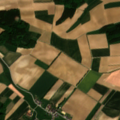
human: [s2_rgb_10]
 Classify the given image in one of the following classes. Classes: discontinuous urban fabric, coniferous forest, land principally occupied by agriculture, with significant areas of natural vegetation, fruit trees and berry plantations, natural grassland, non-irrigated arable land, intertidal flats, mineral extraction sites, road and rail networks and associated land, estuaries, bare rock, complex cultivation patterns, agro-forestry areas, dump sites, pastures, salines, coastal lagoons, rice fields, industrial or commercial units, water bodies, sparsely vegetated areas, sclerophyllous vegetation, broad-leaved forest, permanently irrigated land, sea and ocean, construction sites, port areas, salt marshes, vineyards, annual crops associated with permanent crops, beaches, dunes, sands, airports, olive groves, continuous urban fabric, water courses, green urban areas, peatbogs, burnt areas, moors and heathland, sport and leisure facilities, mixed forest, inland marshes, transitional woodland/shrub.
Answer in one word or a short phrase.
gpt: non-irrigated arable land, complex cultivation patterns, mixed forest